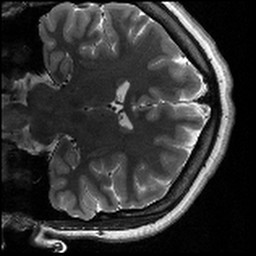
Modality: T2w
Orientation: coronal
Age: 19
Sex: female
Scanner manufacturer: siemens
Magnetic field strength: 3 T
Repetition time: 8.02 s
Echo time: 0.08 s